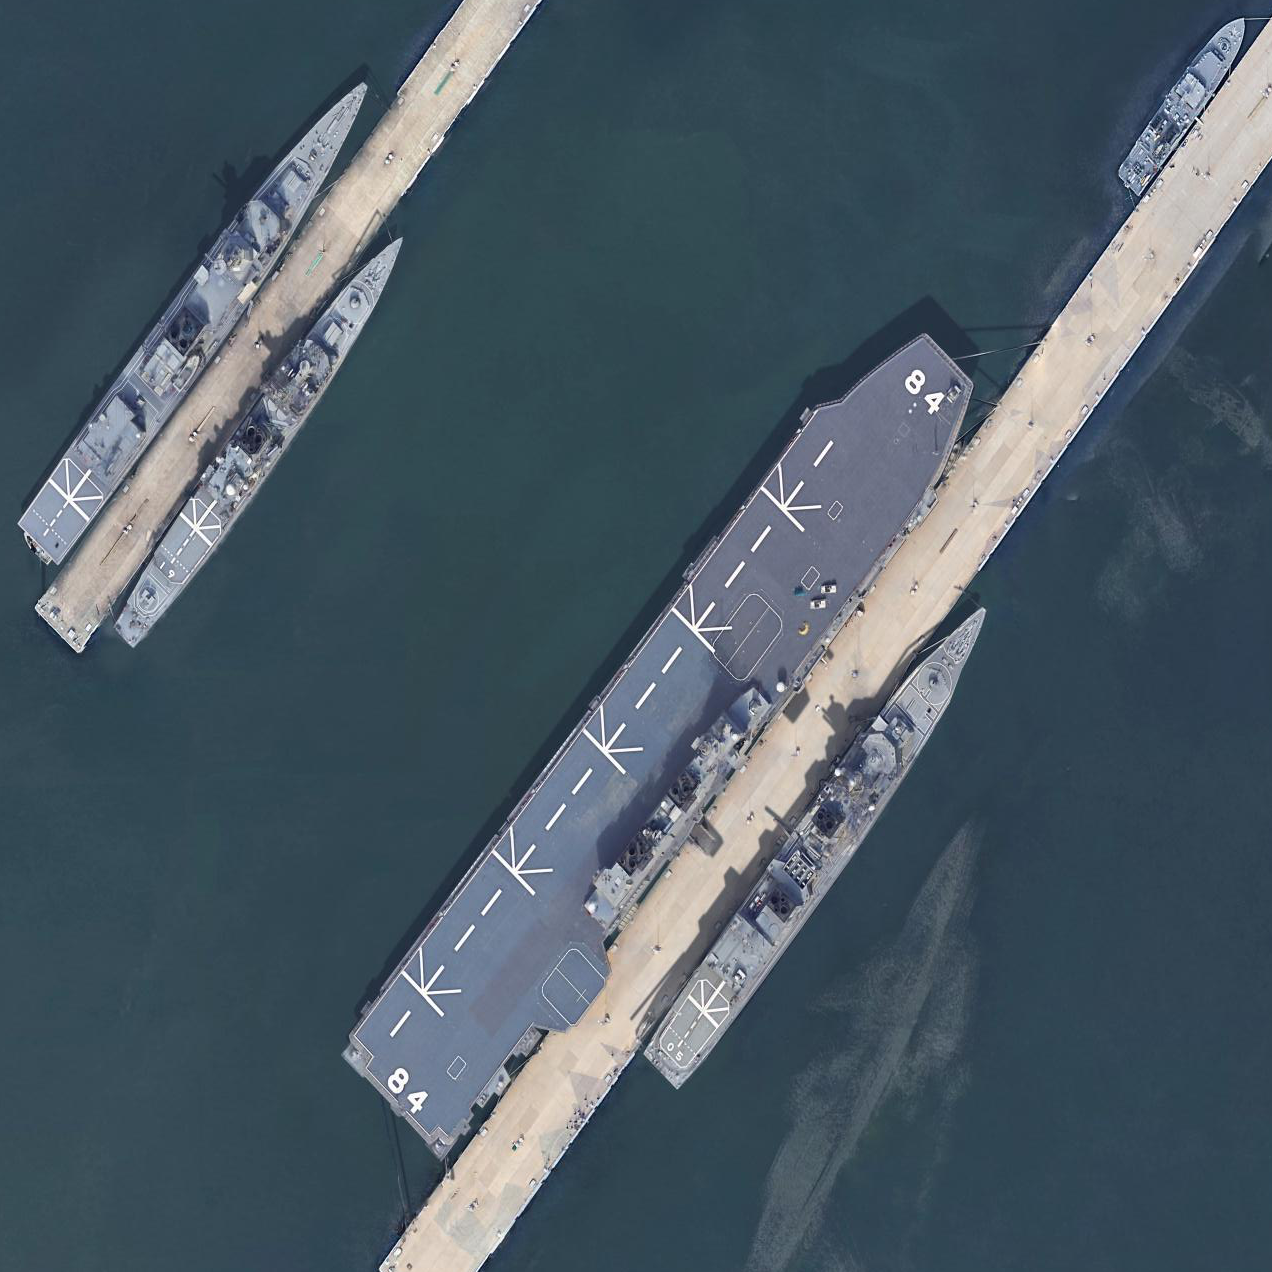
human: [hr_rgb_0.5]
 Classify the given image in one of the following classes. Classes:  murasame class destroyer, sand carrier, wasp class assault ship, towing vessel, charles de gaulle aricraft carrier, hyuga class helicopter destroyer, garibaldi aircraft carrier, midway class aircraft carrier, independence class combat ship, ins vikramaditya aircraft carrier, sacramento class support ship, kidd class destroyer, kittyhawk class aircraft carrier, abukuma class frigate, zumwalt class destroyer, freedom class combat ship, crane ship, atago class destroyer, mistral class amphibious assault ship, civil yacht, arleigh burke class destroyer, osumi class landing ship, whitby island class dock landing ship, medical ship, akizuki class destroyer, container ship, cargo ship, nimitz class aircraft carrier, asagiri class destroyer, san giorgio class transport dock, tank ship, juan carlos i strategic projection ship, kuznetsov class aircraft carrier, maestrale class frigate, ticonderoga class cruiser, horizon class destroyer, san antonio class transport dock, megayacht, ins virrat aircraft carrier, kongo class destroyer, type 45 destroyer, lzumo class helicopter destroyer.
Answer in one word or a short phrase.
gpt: Lzumo class helicopter destroyer